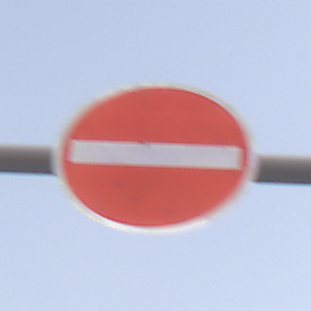
Verkehrszeichen: VerbotDerEinfahrt
Umgebung: Outdoor, Nature
Tageszeit: MorningAfternoon
Wetter: PartlyCloudy
Licht: Natural
Jahreszeit: NotSpecified
Kontrast: MediumContrast